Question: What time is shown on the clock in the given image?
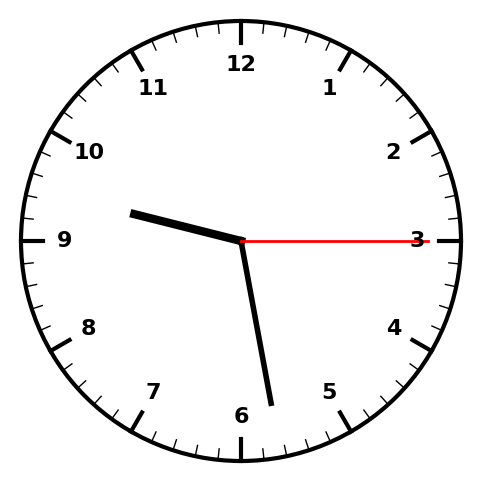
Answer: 09:28:15